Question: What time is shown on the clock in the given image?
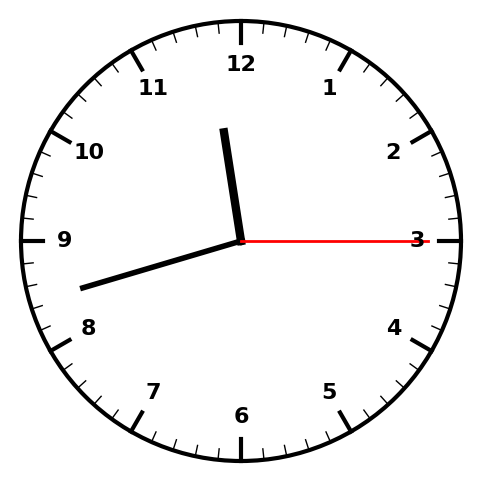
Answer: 11:42:15